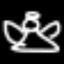
Label: angel